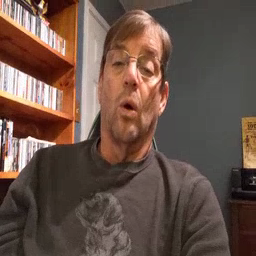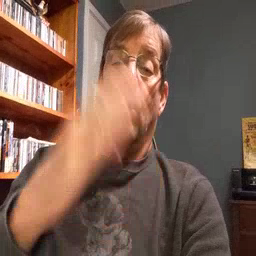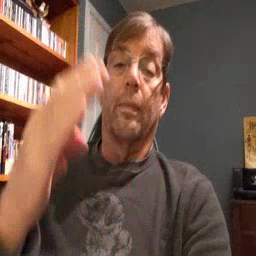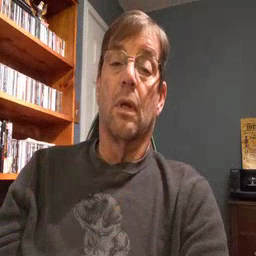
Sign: open